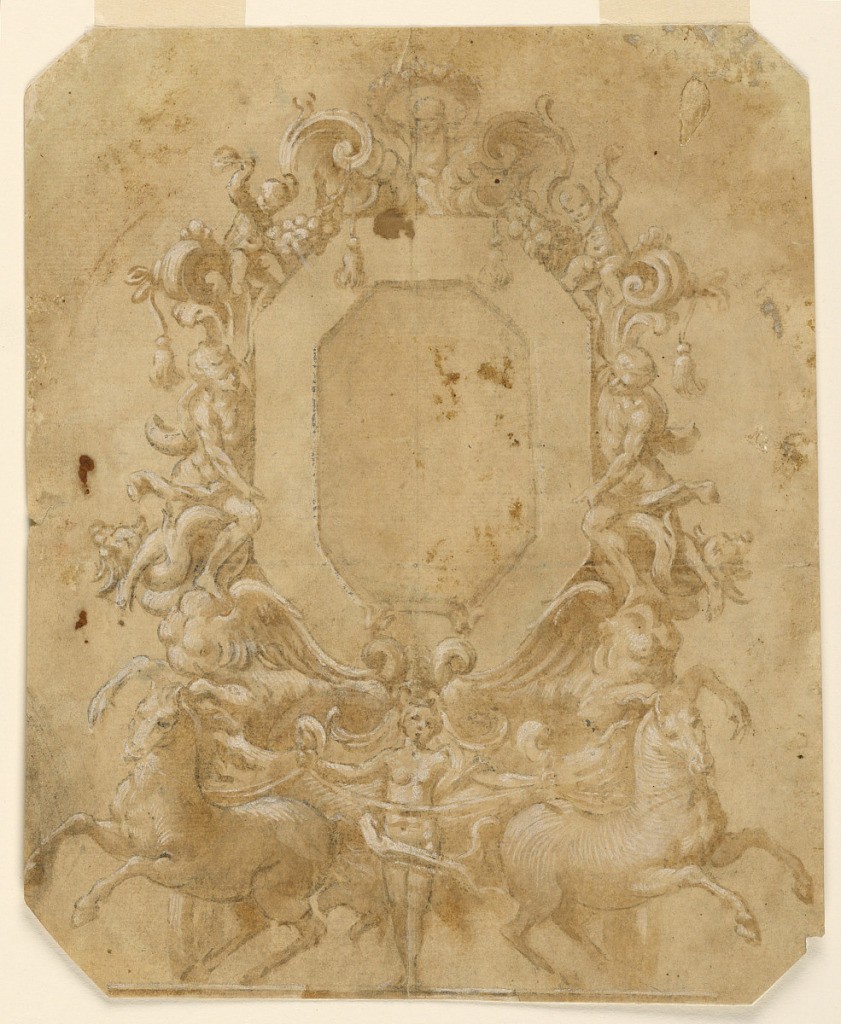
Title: Octagonal Panel Decoratio
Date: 1675–1700
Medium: Brush and brown wash, black chalk, heightened with opaque white Support: toned laid paper laid down
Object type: Drawing
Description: Vertical format. Bevelled corners. Center oblong octagonal frame. Seemingly of stone. Top scrolls, three putti carrying wreath and festoons frame supported by 2 male figures riding upon sea dragons - Below: figure of women holding necks of galloping horses